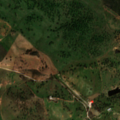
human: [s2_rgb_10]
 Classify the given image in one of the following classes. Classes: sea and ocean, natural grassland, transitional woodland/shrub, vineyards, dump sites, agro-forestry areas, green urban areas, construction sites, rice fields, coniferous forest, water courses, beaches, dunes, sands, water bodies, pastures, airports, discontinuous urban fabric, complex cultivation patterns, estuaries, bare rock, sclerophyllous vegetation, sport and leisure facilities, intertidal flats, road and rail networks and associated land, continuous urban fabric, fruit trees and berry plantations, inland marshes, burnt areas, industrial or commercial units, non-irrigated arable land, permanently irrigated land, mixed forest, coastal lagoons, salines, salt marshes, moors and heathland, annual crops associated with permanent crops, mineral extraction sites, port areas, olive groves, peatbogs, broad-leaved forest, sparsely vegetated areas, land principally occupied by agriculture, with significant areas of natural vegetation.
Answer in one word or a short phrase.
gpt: non-irrigated arable land, pastures, complex cultivation patterns, agro-forestry areas, broad-leaved forest